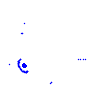
Particle: electron